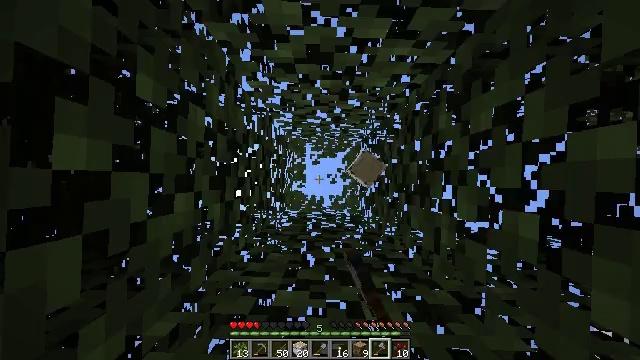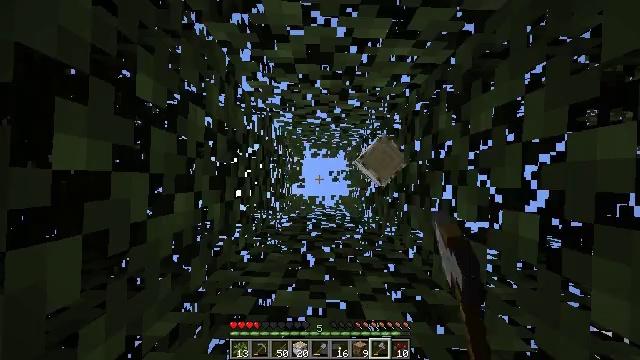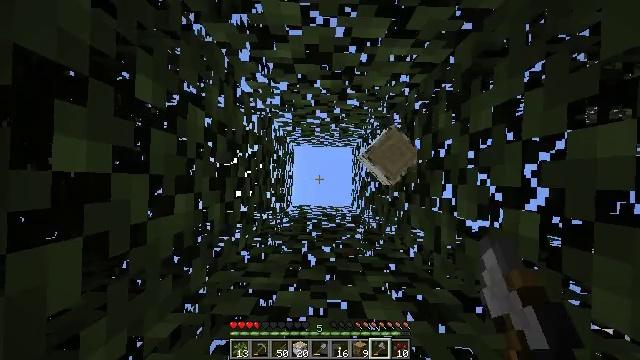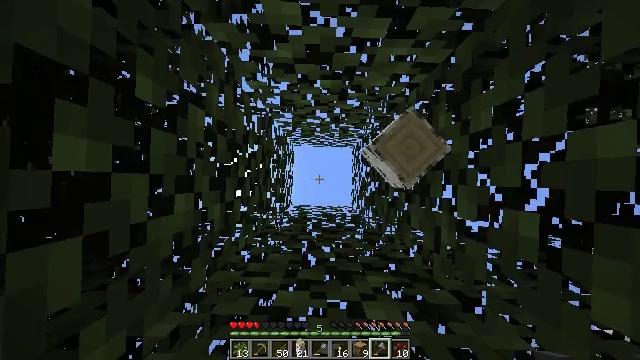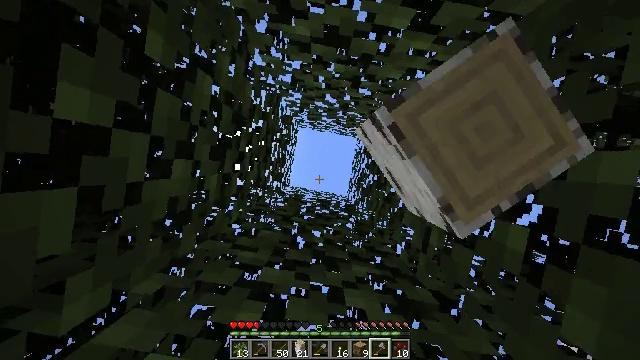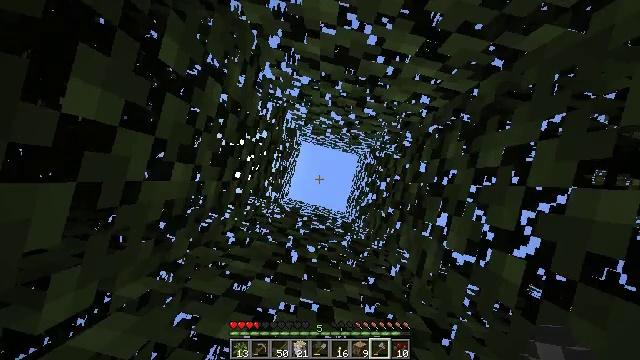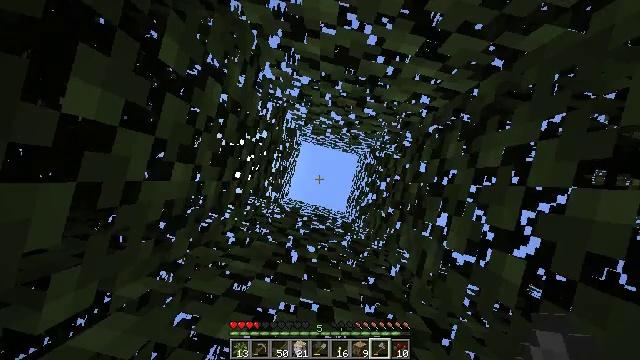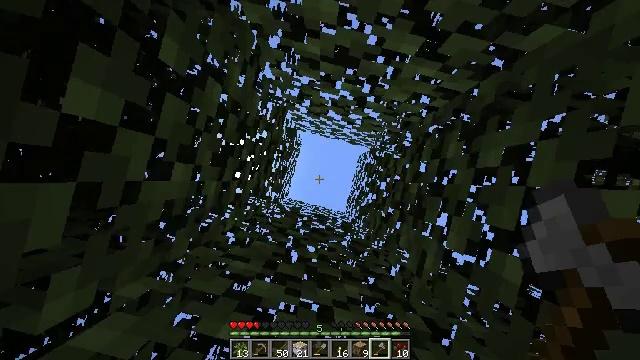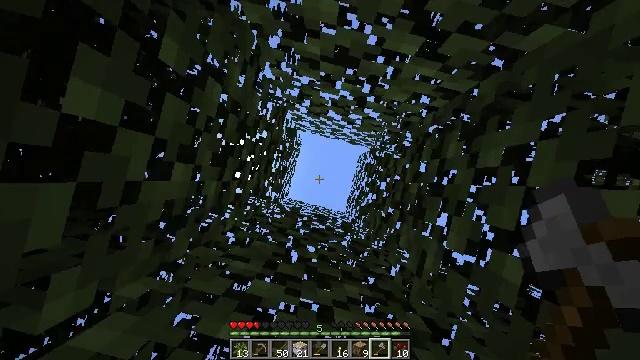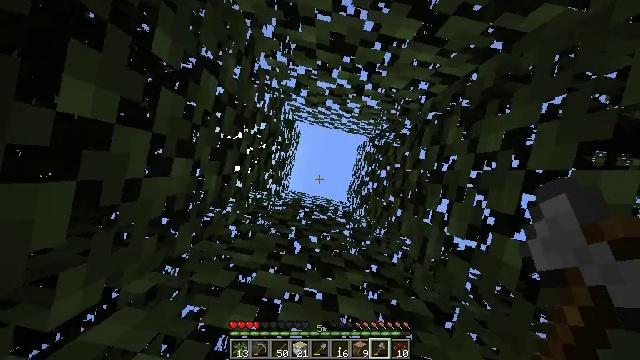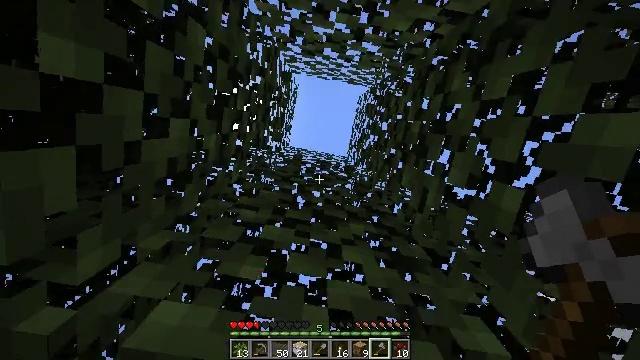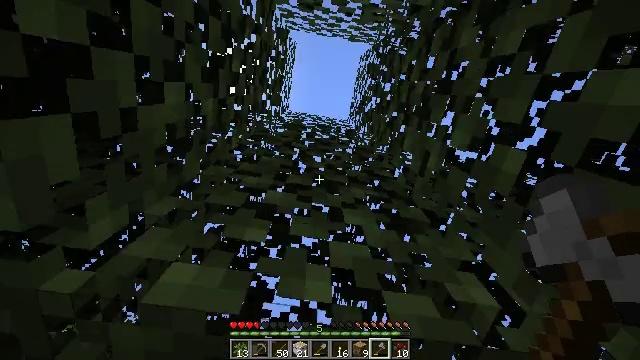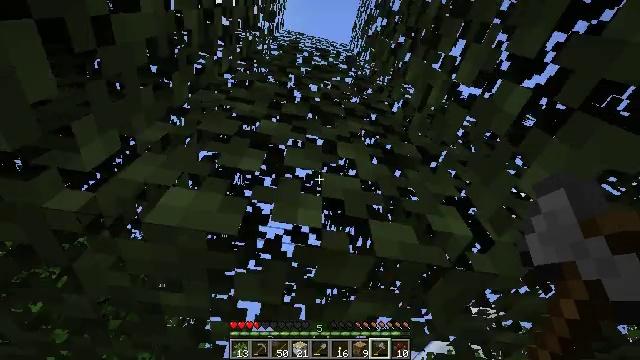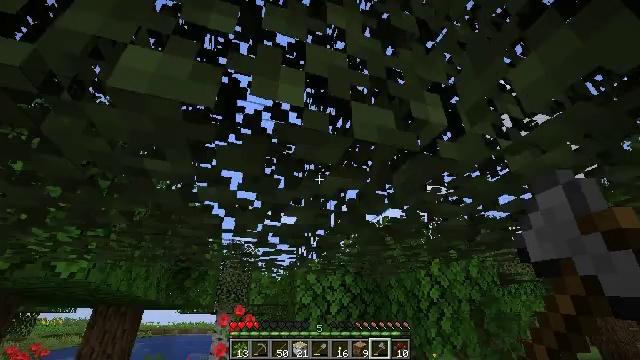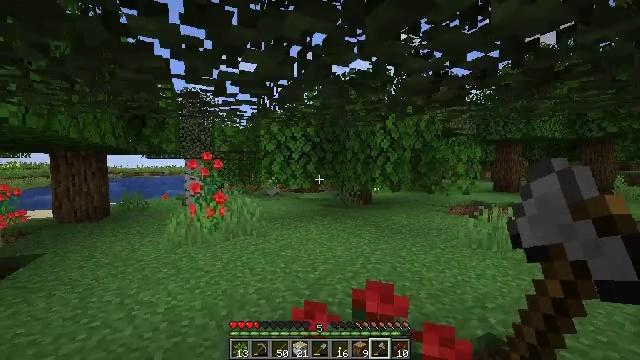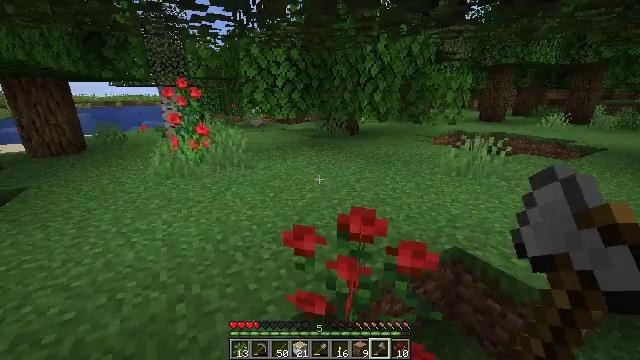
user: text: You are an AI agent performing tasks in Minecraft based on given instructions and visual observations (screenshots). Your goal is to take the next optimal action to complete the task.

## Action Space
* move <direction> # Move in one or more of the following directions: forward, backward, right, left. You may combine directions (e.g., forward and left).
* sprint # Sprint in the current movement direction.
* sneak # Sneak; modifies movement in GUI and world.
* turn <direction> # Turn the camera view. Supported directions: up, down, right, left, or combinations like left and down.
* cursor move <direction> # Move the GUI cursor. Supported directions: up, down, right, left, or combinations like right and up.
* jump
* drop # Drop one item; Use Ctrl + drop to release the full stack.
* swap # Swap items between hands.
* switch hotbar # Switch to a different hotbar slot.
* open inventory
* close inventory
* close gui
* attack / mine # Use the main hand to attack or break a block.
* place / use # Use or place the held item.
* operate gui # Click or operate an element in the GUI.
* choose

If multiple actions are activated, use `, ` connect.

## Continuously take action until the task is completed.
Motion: motion action
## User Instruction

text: Break the tall rose bush.
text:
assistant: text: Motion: no_op
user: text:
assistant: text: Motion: no_op
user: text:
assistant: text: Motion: no_op
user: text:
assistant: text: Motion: turn right and down
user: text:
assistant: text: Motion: turn right and up
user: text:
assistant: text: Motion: no_op
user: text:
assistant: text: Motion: no_op
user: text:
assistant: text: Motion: no_op
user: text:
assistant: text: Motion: turn left and down
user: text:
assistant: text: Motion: turn left and down
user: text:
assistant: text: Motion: turn down
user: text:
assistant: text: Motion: turn right and down
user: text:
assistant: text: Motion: turn right and down
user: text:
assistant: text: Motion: turn right and down
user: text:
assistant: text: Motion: turn right and down
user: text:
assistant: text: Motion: turn down
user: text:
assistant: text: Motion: turn right and down, attack / mine
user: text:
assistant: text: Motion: turn right and down, attack / mine
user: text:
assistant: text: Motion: turn right and down, attack / mine
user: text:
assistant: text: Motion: turn right and down, attack / mine
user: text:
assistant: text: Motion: turn right and down, attack / mine
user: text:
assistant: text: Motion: attack / mine